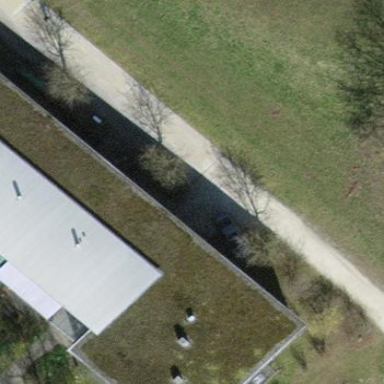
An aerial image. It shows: Flat-roofed building.